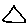
Label: triangle